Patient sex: M
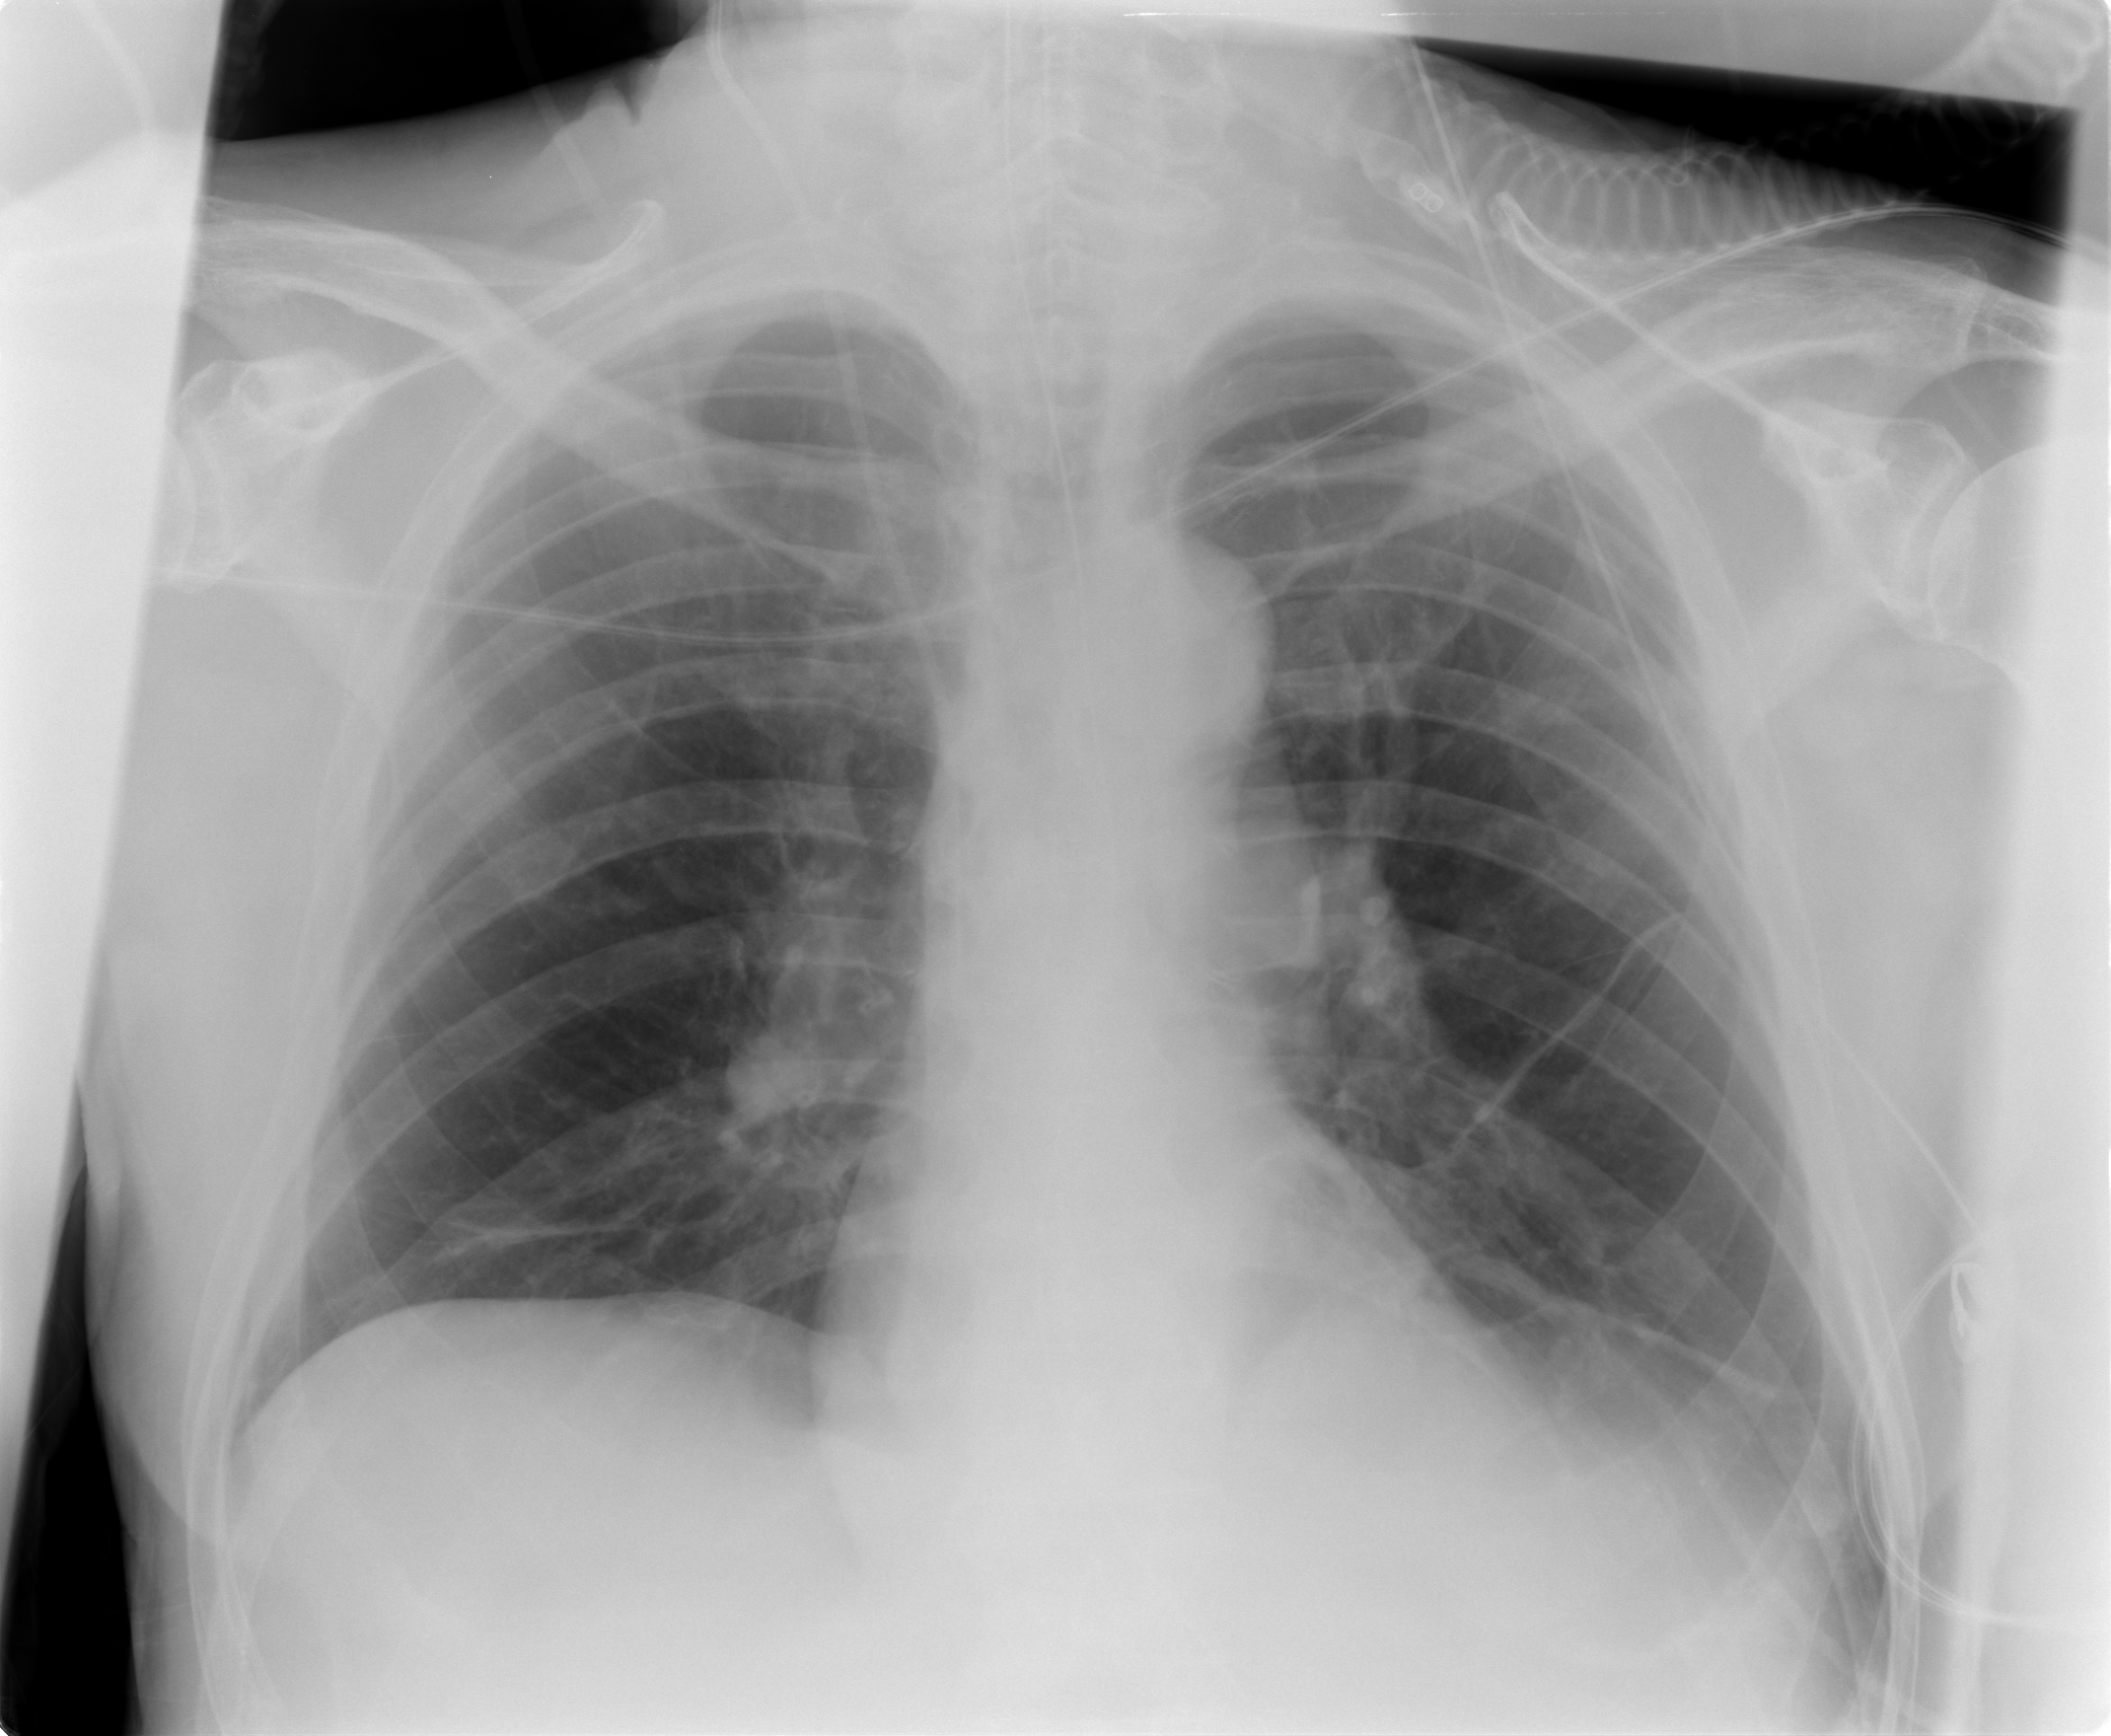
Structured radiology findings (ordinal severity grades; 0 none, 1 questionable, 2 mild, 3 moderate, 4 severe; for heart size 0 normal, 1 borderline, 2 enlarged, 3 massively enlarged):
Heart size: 0
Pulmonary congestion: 0
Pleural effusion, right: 0
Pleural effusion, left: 0
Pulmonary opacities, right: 0
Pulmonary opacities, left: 0
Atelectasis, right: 1
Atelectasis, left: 1